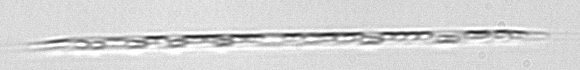
Label: Rhizosolenia